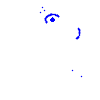
Particle: electron